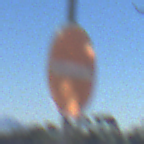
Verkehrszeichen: VerbotDerEinfahrt
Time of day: MorningAfternoon
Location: Outdoor (RoadRail)
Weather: Clear
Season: NotSpecified
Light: Natural